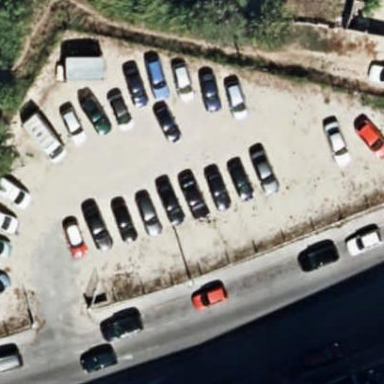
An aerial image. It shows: Shop that sells cars.